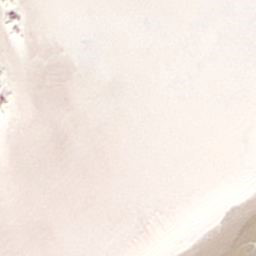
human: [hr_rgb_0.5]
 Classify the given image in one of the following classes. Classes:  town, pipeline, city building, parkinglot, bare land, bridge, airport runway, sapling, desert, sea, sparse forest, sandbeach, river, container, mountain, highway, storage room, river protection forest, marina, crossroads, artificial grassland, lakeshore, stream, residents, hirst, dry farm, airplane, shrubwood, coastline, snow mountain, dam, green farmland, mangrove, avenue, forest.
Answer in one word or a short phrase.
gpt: sandbeach